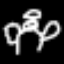
Label: angel